Question: While trying to get matcher.group() as string it tells that it's unavailable. Why?

CODE:
'''
private static ArrayList<String> validateList(List<String> listToProcess) {
List<String> resultTemp = new ArrayList<String>();
boolean listIsCorrectlyFormatted = true;
String pattern = "";
pattern = "(\s)*(\w\w(\w)*)((\s)(\w|-|\.)+)?(((\s)+|(\s)+(,)*(\s)*|(,)(\s)*)+(\+(\d)+)+)?(((\s)+|(\s)+(,)*(\s)*|(,)(\s)*)+(\w)+(\w|\s|-|,)*[^\)|^\(])?(((\s)+|(\s)+(,)*(\s)*|(,)(\s)*)+\((\w)+(\w|\s|-|,)*\))?(\s)*";
// (\s)*(\w\w(\w)*)((\s)(\w|-|\.)+)?(((\s)+|(\s)+(,)*(\s)*|(,)(\s)*)+(\+(\d)+)+)?(((\s)+|(\s)+(,)*(\s)*|(,)(\s)*)+(\w)+(\w|\s|-|,)*[^\)|^\(])?(((\s)+|(\s)+(,)*(\s)*|(,)(\s)*)+\((\w)+(\w|\s|-|,)*\))?(\s)*
String nameP = "(\w\w(\w)*)((\s)(\w|-|\.)+)?";
String plussP = "(\+(\d)+)+";
String commentP = "((\w)+(\w|\s|-|,)*[^\)|^\(])|(\((\w)+(\w|\s|-|,)*\))";
String tmpStr = "";
int counter = 1;
Matcher matcher;
Pattern generalPt = Pattern.compile(pattern);
Pattern otherPattern = Pattern.compile(""); // *
for (String str : listToProcess) {
if (generalPt.matcher(str).find()) {
// OK
System.out.println("#"+counter+" :: OK ''"+str+"''");
otherPattern = Pattern.compile(nameP); // name
matcher = otherPattern.matcher(str);
matcher.find();
tmpStr += matcher.group(); // name
System.out.println("@NAME@"+matcher.group()+"@");
// -----------------------------------------------------
matcher.reset();
otherPattern = Pattern.compile(plussP); // plus
matcher = otherPattern.matcher(str);
matcher.find();
tmpMatcherGroup = matcher.group();
tmpStr += tmpMatcherGroup;
System.out.println("@PLUS@"+tmpMatcherGroup+"@");
//--------------------------------------------------
matcher.reset();
otherPattern = Pattern.compile(commentP); // comment
matcher = otherPattern.matcher(str);
matcher.find();
tmpStr += matcher.group();
System.out.println("@COMMENT@"+matcher.group()+"@");
//--------------------------------------------------
resultTemp.add(tmpStr);
} else {
// NOK
listIsCorrectlyFormatted = false;
tmpStr = "ERROR at line: # " + counter;
resultTemp.add(tmpStr);
System.out.println("#"+counter+" :: NOT OK ''"+str+"''");
}
counter++;
}
List<String> result = new ArrayList<String>();
result.add(Boolean.toString(listIsCorrectlyFormatted));
result.addAll(resultTemp);
return (ArrayList<String>) result;
}
'''
STACK TRACE:
'''
Thread [main] (Suspended (exception IllegalStateException))
Matcher.group(int) line: not available
Matcher.group() line: not available [local variables unavailable]
DataProcess.validateList(List<String>) line: 111
DataProcess.main(String[]) line: 15
'''
SOLUTION:
'''
matcher.reset();
otherPattern = Pattern.compile(plussP); // plus
matcher = otherPattern.matcher(str);
matcher.find();
try {
if (matcher.groupCount() > 0) {
tmpMatcherGroup = matcher.group();
}
} catch (IllegalStateException e) {
System.out.println(e);
}
tmpStr += tmpMatcherGroup;
System.out.println("@PLUS@" + tmpMatcherGroup + "@");
'''
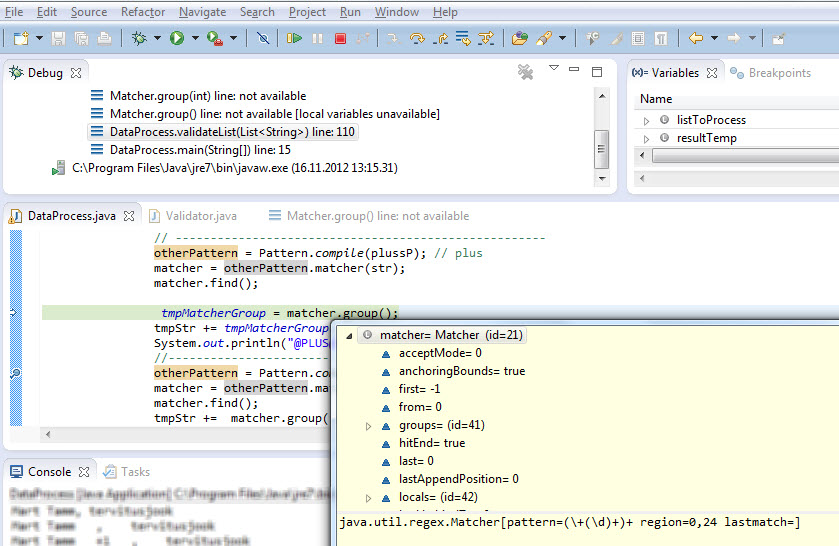
Answer: You need to first check the <URL> and if it is more than 0, then you need to assign your variable.
'''
while(m.find()) {
for(int i = 0; i<=m.groupCount() ; i++) {
...Your code
}
}
'''